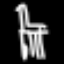
Label: chair